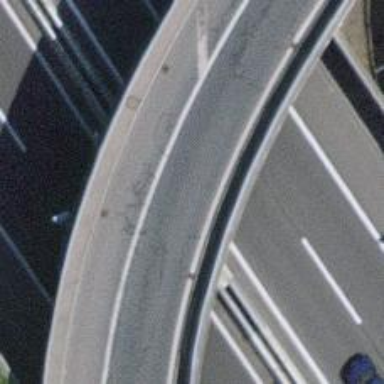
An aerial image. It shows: Motorway link bridge.